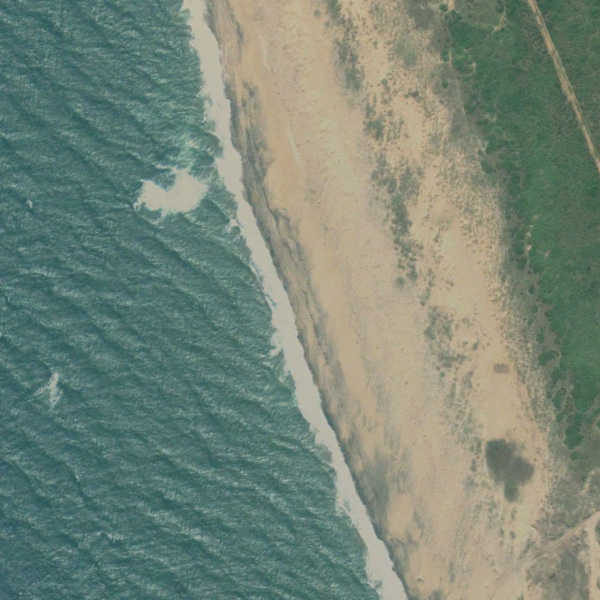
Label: Beach